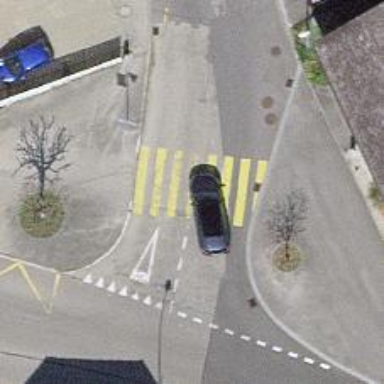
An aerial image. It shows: Uncontrolled zebra crossing.